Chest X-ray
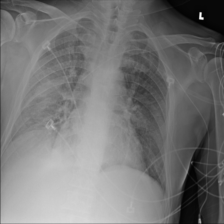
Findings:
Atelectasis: negative
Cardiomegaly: negative
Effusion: negative
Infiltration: positive
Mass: negative
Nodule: negative
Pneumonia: negative
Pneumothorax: negative
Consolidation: positive
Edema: negative
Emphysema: negative
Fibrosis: negative
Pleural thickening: negative
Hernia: negative